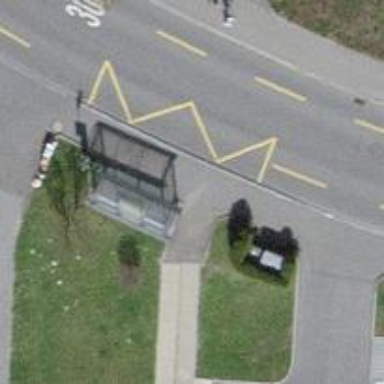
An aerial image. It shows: Asphalt road leading to bus stop. The bus stop has platform and shelter.